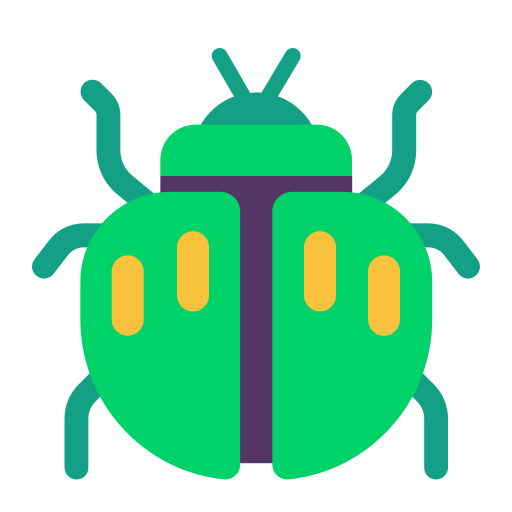
beetle flat